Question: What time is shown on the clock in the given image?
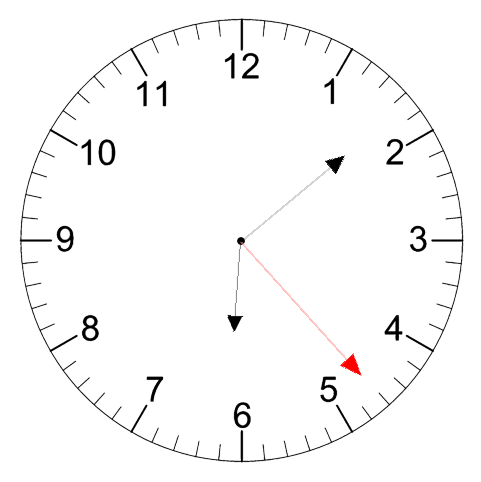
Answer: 06:08:23